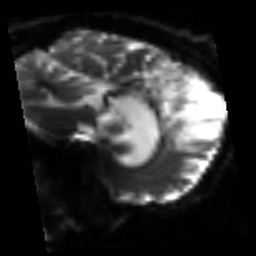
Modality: sbref
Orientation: sagittal
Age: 49
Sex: male
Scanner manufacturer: siemens
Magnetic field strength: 3 T
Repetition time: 3.2 s
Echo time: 0.081 s